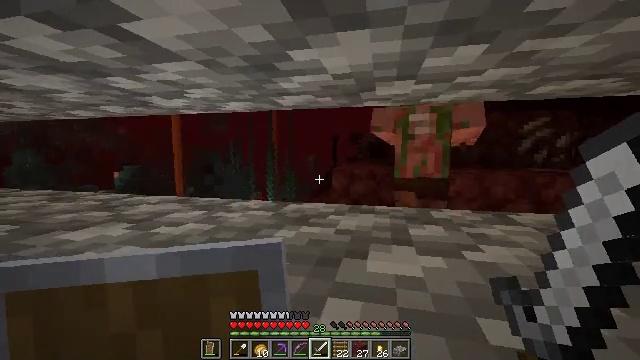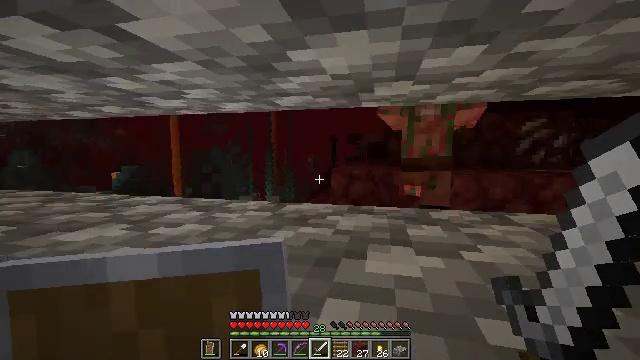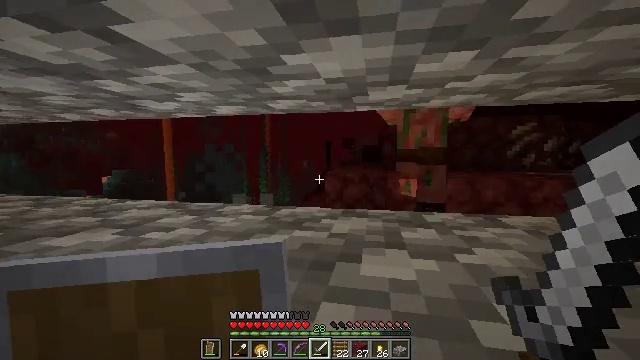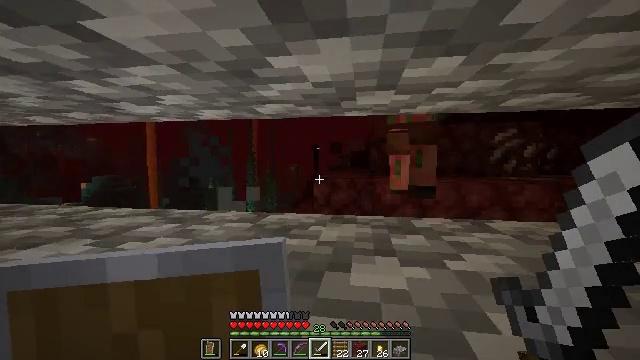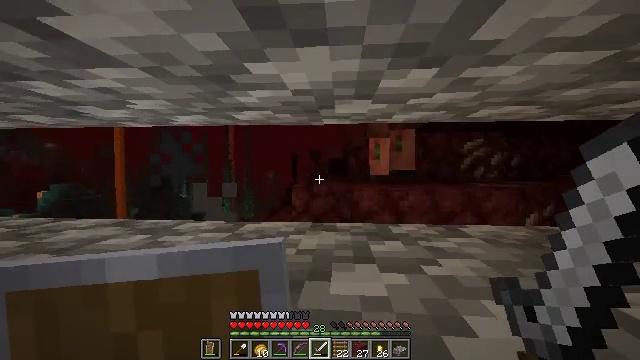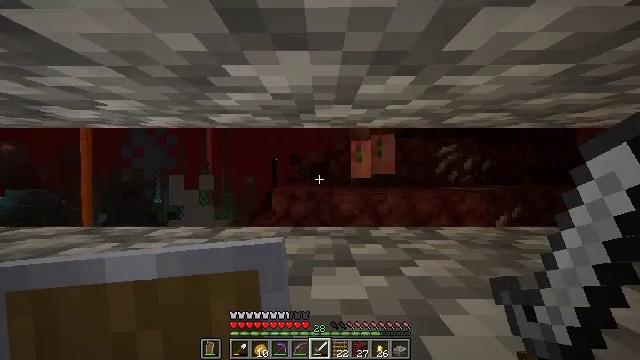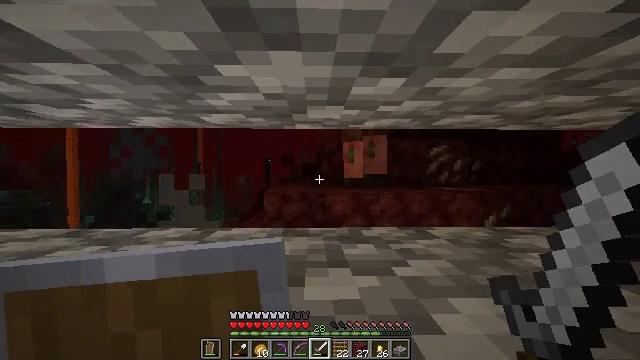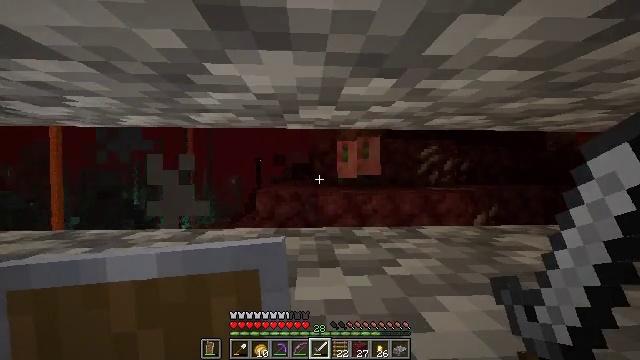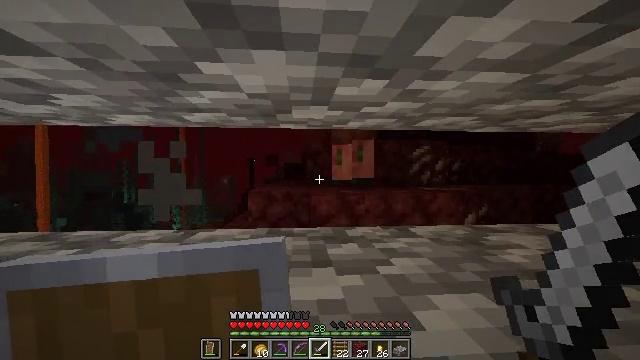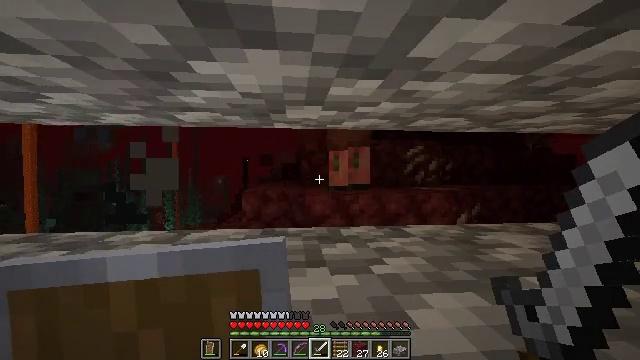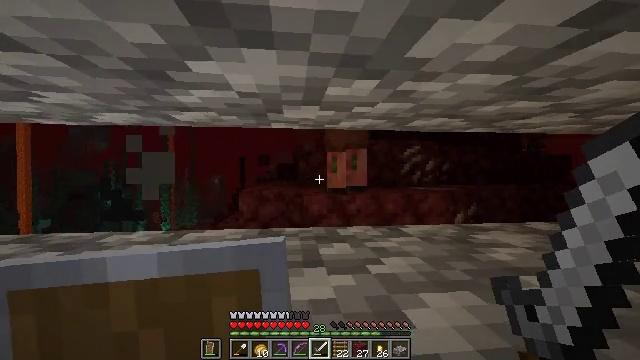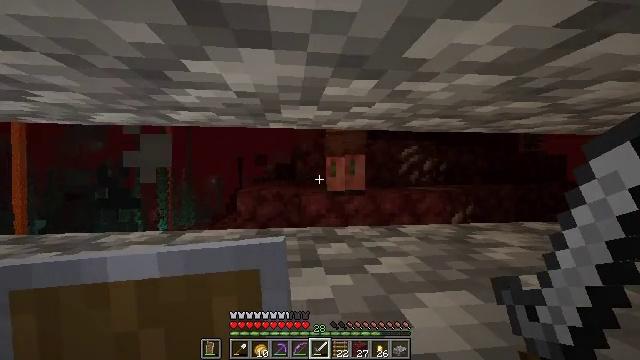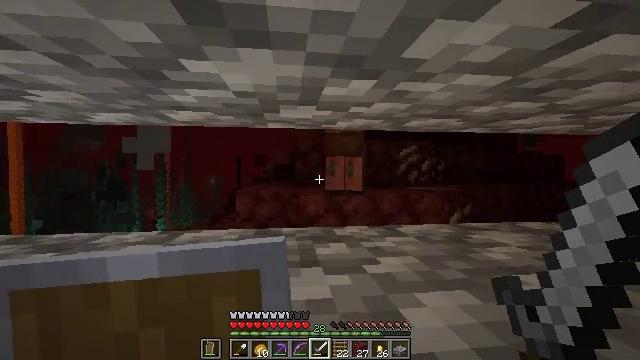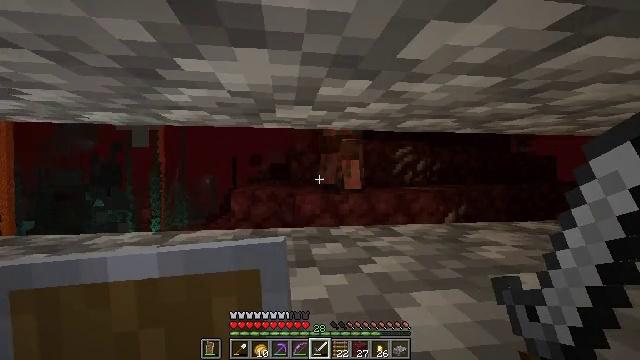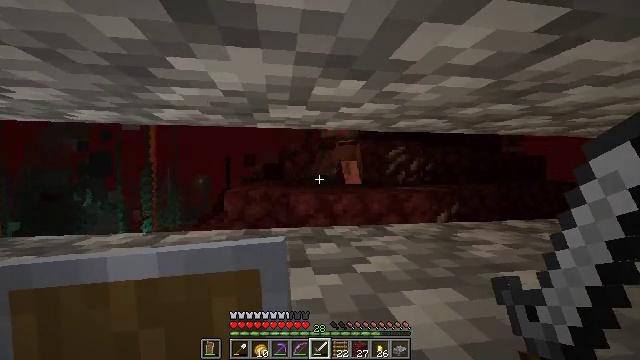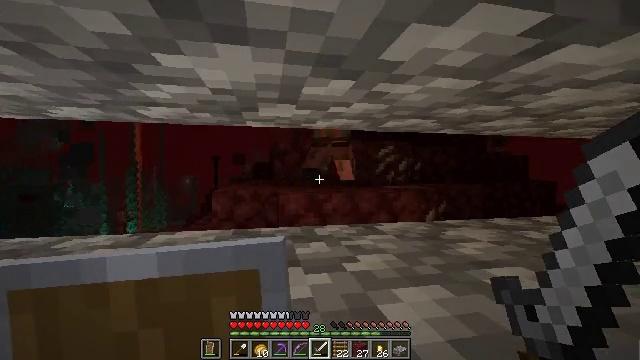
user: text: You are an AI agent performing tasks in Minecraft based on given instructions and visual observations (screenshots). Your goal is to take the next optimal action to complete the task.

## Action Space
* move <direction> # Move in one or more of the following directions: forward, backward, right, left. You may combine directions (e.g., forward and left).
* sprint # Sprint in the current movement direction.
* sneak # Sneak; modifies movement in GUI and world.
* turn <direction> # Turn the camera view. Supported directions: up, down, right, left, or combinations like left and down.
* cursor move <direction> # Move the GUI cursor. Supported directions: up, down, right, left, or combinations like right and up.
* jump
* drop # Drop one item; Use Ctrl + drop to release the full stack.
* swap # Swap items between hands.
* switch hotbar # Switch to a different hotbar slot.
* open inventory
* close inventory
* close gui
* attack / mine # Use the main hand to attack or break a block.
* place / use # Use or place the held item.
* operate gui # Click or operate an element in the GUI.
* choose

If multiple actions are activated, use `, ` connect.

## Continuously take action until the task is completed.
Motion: motion action
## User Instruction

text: Kill a zombified piglin.
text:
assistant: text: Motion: sneak
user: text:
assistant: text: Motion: sneak, turn right
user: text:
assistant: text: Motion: move forward, sneak, turn right and up
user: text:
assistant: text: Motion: move forward, sneak, turn right and up
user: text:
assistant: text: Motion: move forward, sneak, turn right
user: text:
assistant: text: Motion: move forward, sneak, turn right
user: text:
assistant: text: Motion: move forward, sneak, turn right
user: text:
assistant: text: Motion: move forward, sneak, turn right
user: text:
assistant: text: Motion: sneak, turn right
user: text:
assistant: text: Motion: sneak
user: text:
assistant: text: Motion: sneak
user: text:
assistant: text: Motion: sneak
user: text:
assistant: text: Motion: sneak
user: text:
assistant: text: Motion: sneak, turn right
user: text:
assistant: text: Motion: sneak, turn right
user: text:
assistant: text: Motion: sneak, turn right
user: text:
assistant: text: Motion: sneak, turn right and down
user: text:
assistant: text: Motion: sneak, turn right and down
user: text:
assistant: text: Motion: sneak, turn right and down
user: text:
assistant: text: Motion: sneak
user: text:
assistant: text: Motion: sneak
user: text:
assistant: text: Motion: sneak, turn right and down
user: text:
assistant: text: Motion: sneak
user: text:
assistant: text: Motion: sneak
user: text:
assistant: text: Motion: sneak
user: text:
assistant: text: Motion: sneak
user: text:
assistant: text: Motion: sneak
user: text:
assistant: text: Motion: sneak
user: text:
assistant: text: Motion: sneak
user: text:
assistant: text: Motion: sneak